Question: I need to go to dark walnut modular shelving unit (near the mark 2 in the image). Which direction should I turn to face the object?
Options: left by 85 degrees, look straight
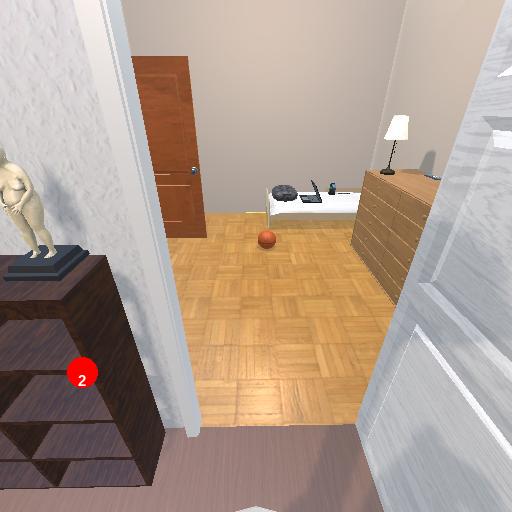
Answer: left by 85 degrees